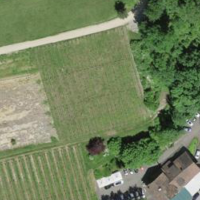
EUNIS habitat code: 52
Species observed at this site:
Stachys sylvatica